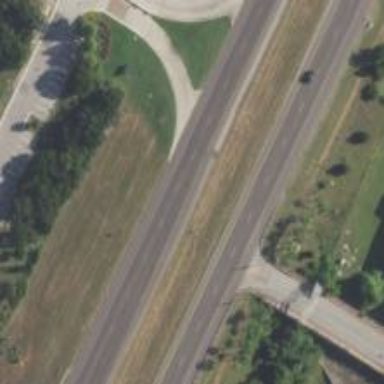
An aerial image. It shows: Expressway with asphalt surface categorized as trunk highway.